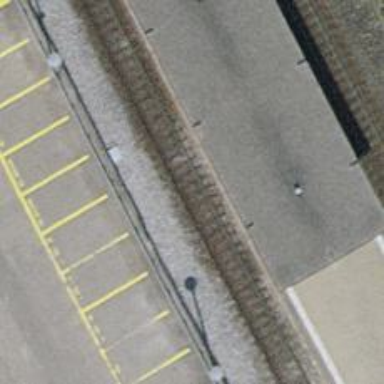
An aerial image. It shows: Single railway track with electrified contact line.